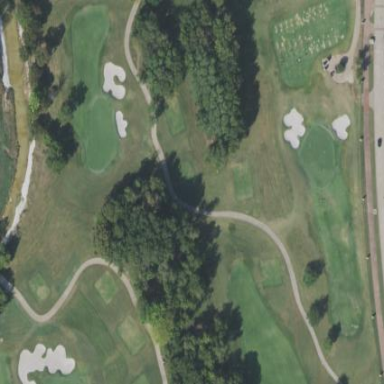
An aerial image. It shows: Area of rough grass used for golf.